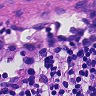
Metastatic tissue present: no